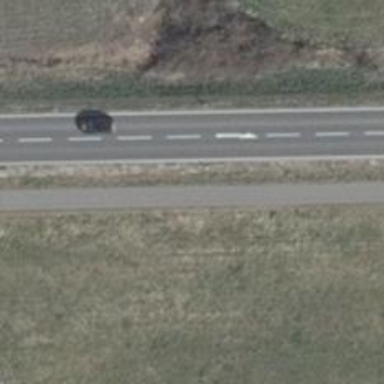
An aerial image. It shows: Asphalt path.